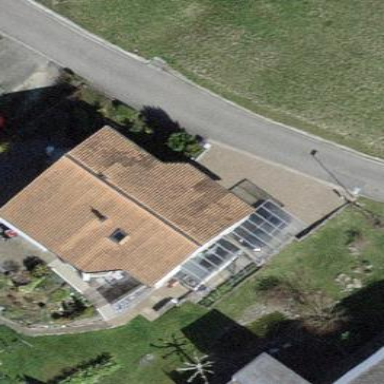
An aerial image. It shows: Building with tile roof.